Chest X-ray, AP view. Patient: 66 years old, sex M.
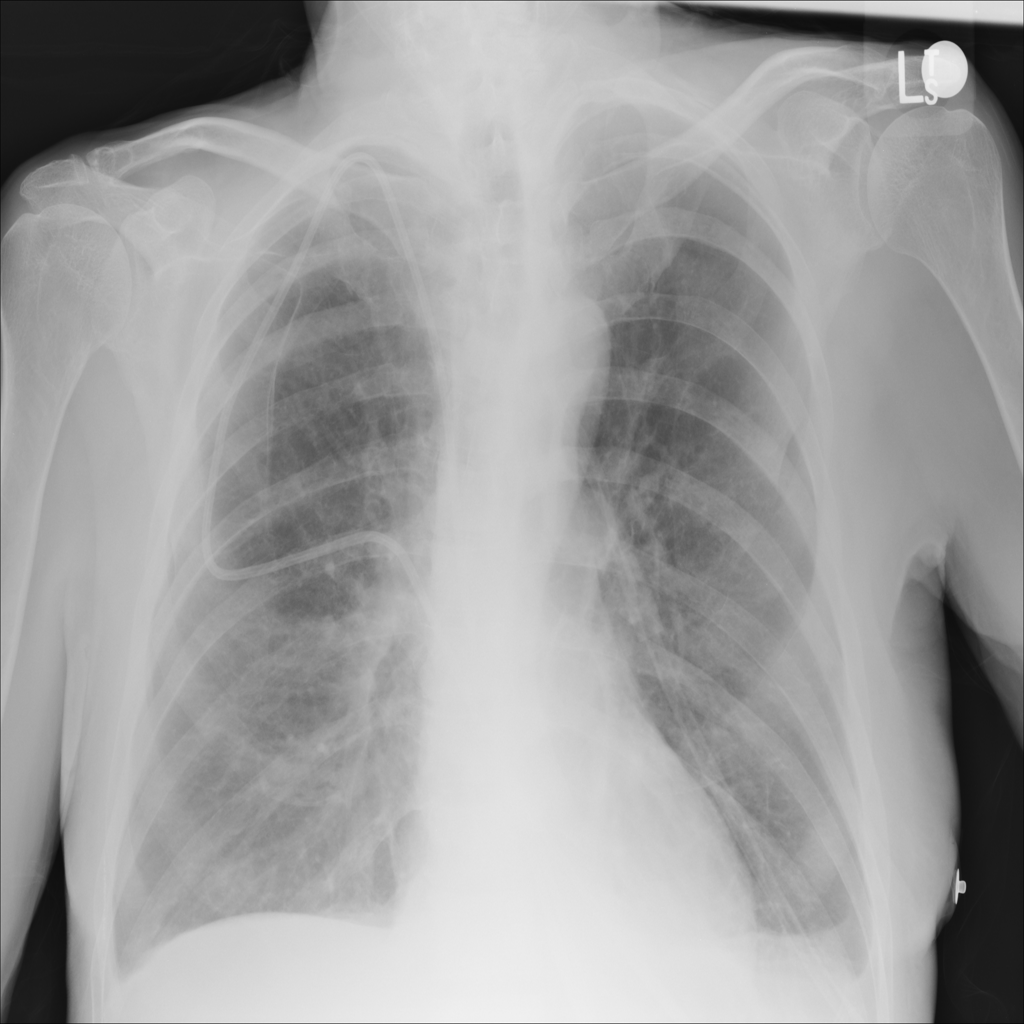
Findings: No Finding